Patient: sex M, age 38
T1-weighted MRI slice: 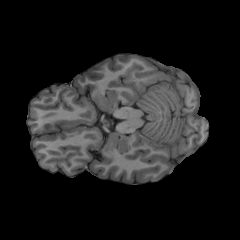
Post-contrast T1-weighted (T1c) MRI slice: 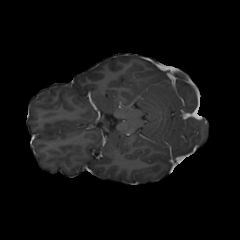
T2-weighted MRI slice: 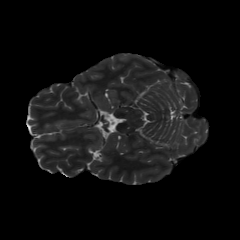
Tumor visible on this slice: no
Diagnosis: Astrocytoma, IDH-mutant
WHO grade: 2